Field crop: maize
Growth stage: 2
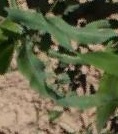
Species: maize